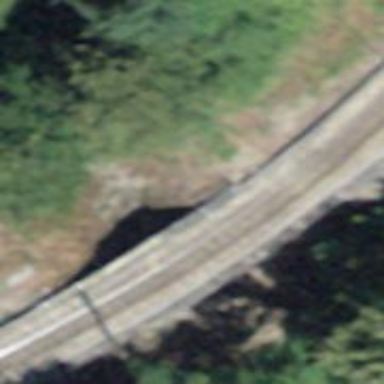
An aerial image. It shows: Narrow-gauge railway bridge with electrified contact lines and one track.